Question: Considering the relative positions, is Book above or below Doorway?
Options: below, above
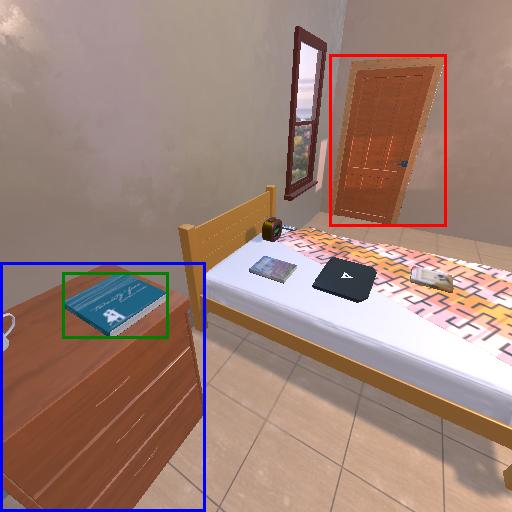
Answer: below